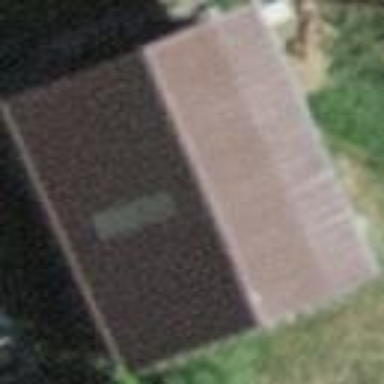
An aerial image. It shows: Rural barn.